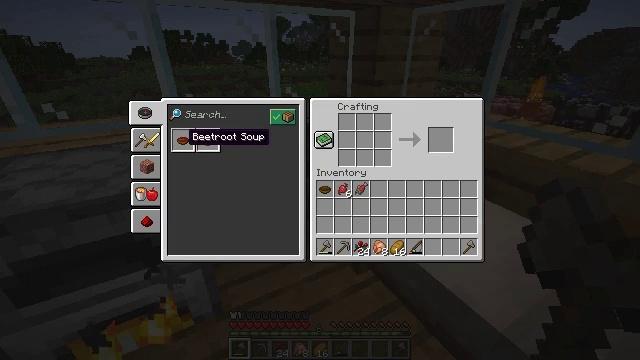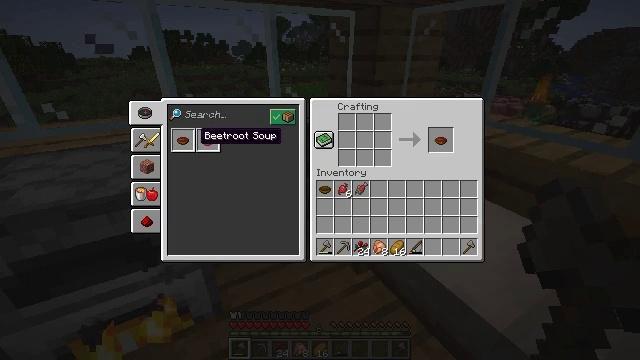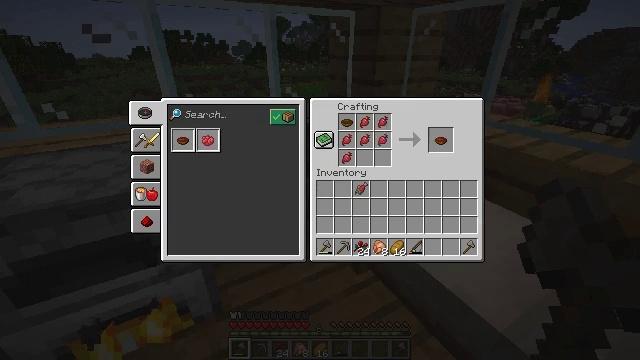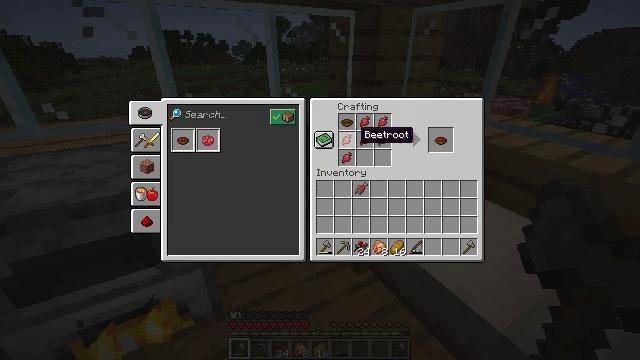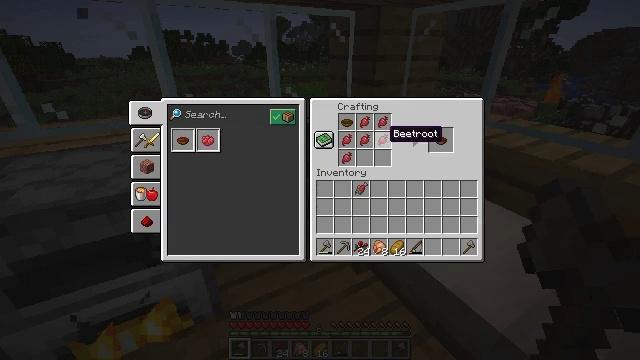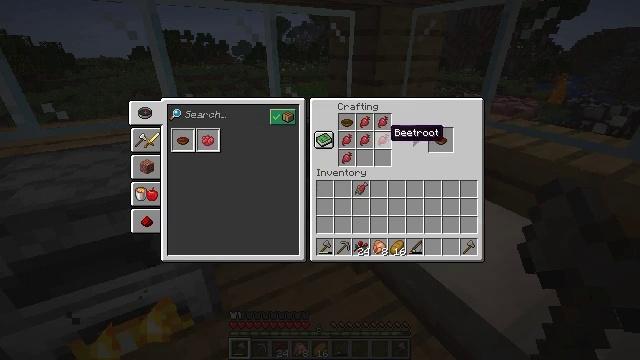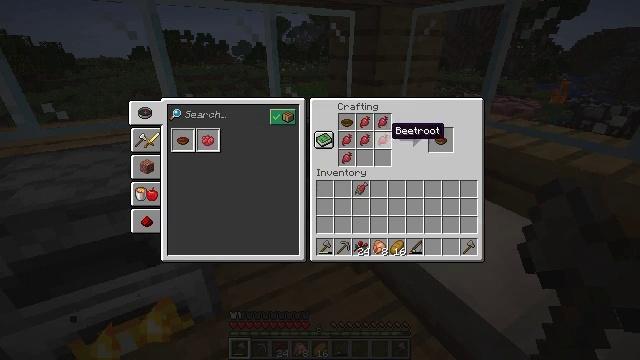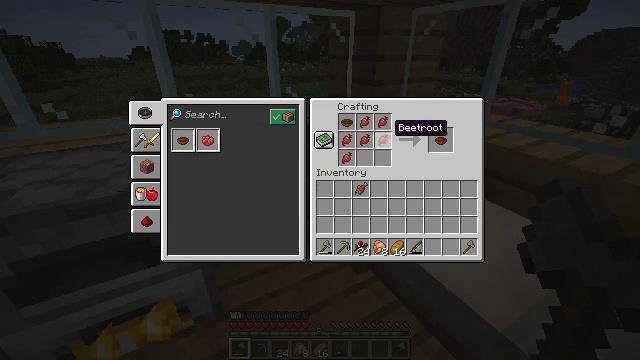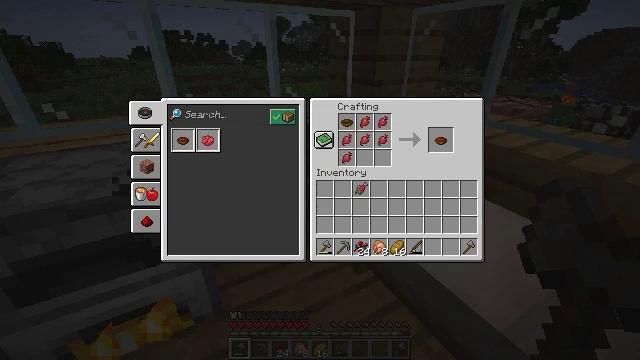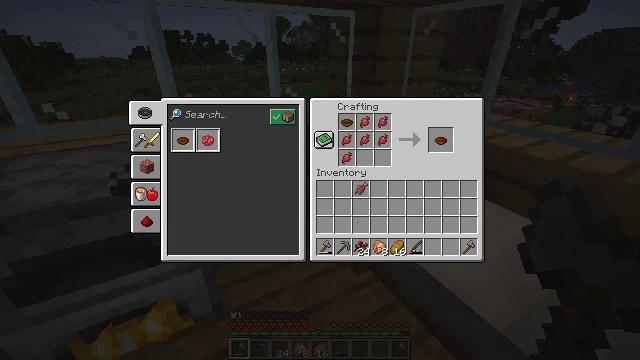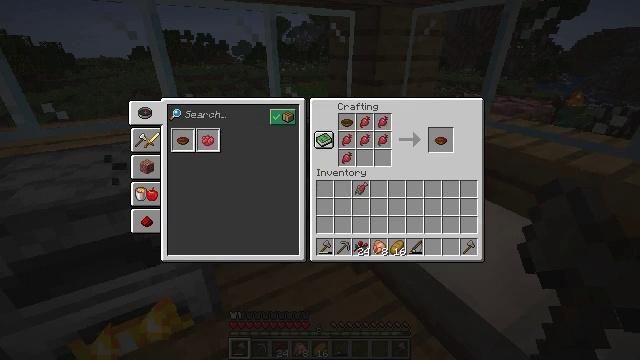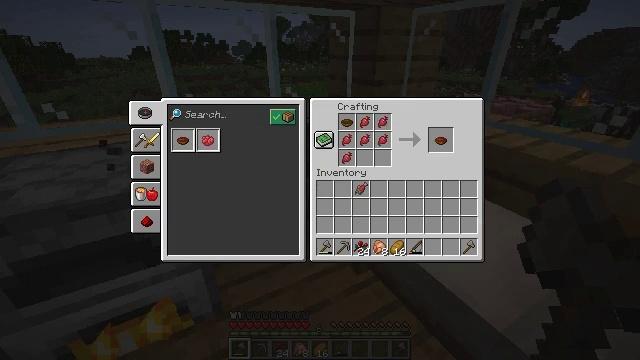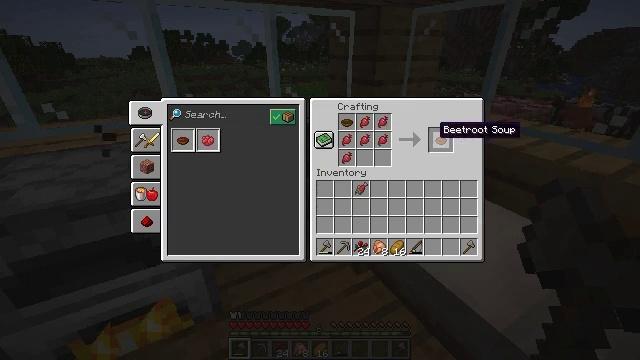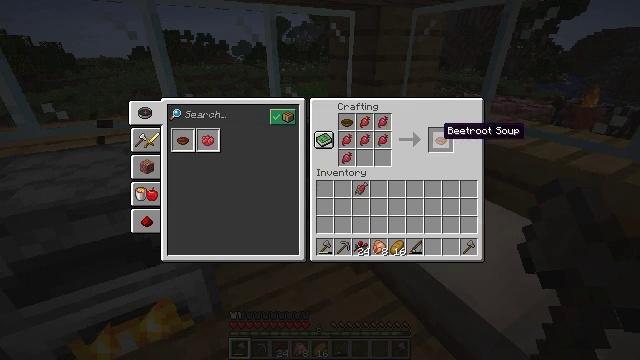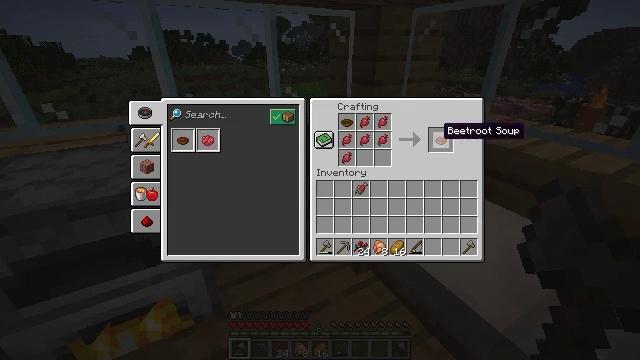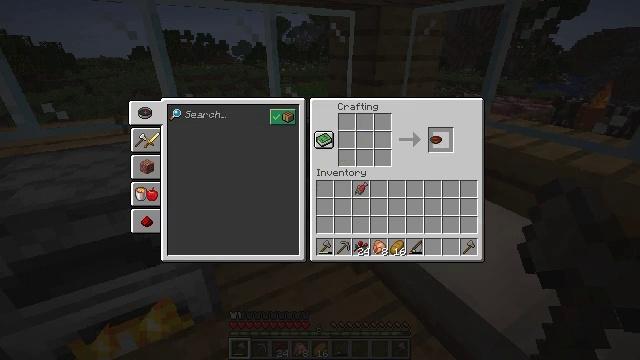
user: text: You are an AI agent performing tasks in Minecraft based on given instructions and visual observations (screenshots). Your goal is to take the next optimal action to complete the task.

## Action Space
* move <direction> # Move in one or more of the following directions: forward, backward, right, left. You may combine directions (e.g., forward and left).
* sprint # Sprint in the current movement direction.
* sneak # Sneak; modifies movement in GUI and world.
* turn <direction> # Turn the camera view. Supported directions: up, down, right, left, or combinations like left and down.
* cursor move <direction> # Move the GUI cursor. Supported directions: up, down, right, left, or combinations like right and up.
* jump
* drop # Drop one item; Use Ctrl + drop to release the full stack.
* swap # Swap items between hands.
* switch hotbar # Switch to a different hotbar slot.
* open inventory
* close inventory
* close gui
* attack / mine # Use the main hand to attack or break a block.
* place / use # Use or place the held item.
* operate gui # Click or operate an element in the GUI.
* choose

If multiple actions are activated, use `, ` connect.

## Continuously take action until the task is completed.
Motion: motion action
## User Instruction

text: Make beetroot soup using beetroots and a bowl.
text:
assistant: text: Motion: cursor move right
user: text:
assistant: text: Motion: cursor move right
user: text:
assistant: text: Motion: cursor move right
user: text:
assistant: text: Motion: cursor move right
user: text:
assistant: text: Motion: no_op
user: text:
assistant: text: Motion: no_op
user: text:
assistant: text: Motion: no_op
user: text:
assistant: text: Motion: cursor move right
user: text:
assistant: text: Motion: cursor move right
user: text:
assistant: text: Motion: cursor move right
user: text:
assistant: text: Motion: cursor move right
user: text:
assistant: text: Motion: no_op
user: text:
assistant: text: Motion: no_op
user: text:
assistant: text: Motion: no_op
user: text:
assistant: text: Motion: operate gui
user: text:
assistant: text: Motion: operate gui
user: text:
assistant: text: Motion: operate gui
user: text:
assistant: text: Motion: no_op
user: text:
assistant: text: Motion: cursor move left and down
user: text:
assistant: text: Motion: no_op